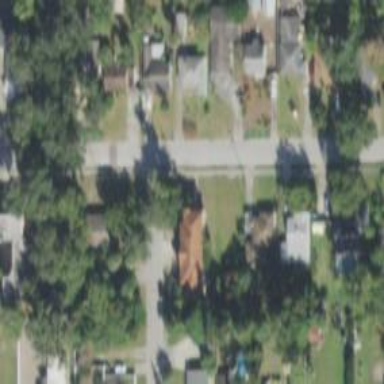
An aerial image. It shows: Residential road with asphalt surface and sidewalk on the left.